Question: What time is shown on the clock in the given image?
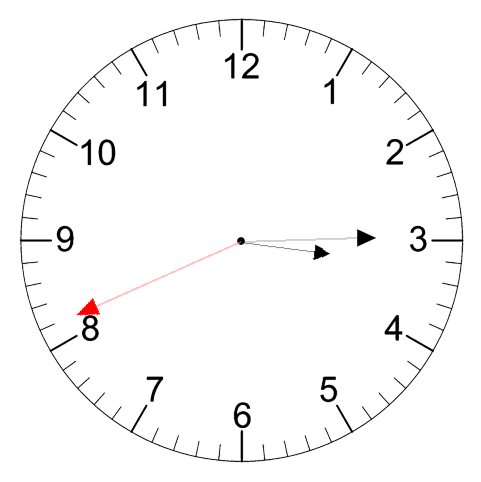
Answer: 03:14:41